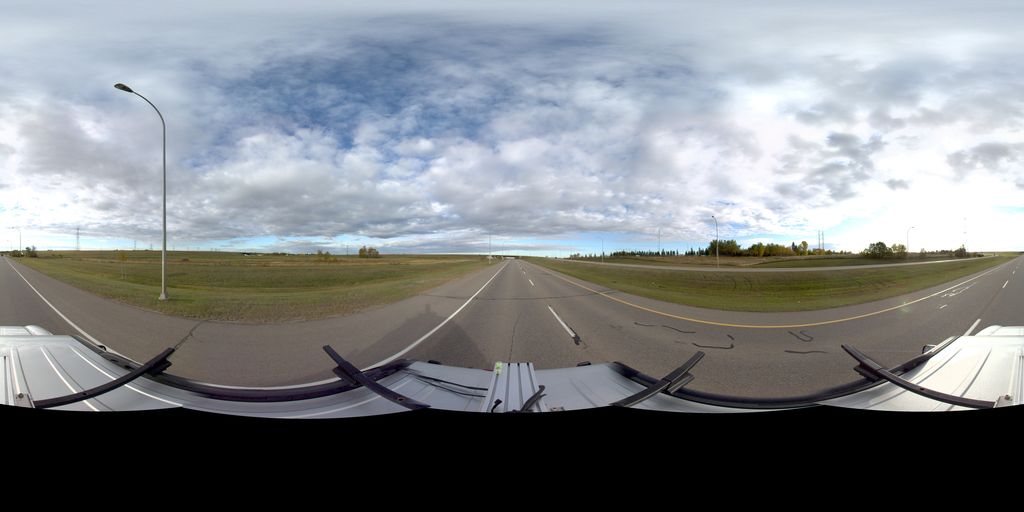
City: edmonton